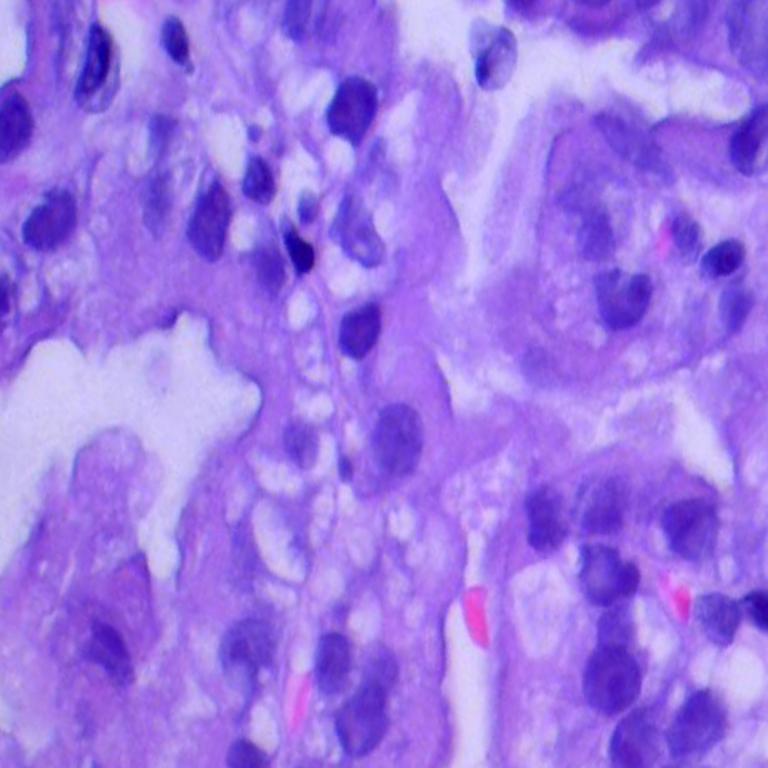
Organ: lung
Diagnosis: adenocarcinomas